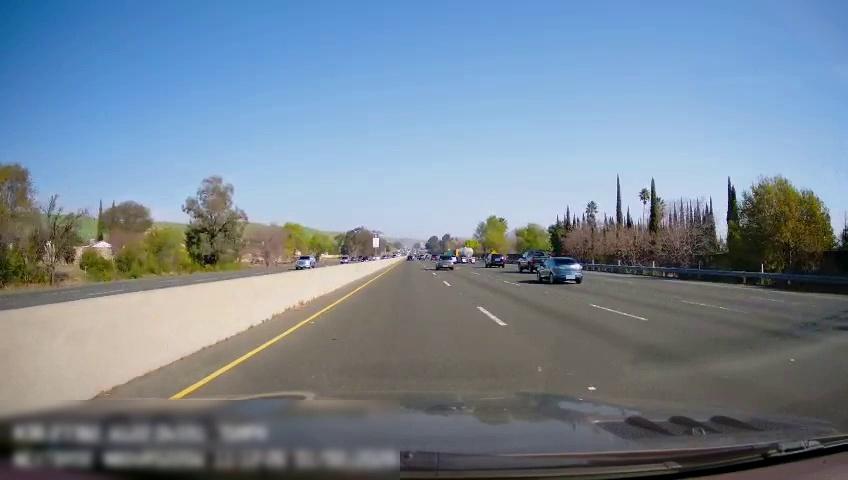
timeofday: Day
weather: Sunny
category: Drivable Space
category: Drivable Space
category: Vehicles | Car
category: Vehicles | Car
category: Vehicles | SUV
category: Vehicles | Truck
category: Vehicles | SUV
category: Vehicles | Other LV
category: Vehicles | Car
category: Vehicles | Car
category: Lanes | Alternate Lane
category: Lanes | Current Lane
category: Lanes | Current Lane
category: Lanes | Alternate Lane
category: Lanes | Opposite Lane
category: Traffic | Signs